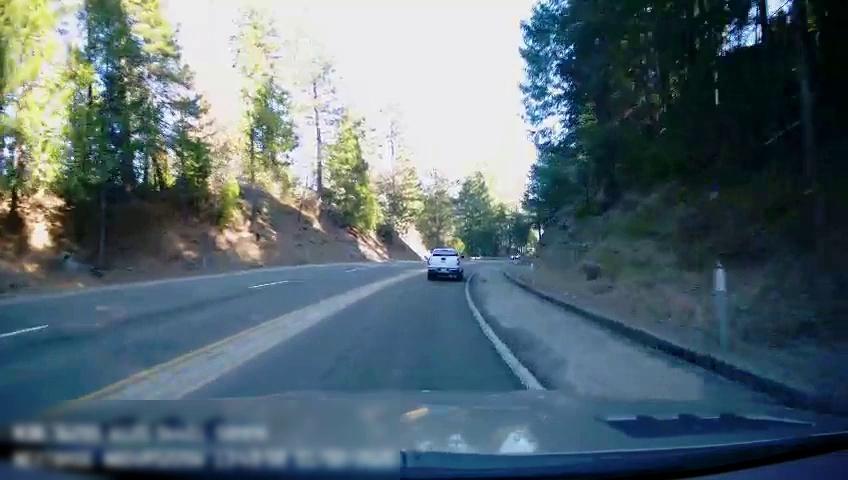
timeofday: Day
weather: Sunny
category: Drivable Space
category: Vehicles | Truck
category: Lanes | Alternate Lane
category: Lanes | Opposite Lane
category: Lanes | Opposite Lane
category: Lanes | Opposite Lane